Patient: sex M, age 79
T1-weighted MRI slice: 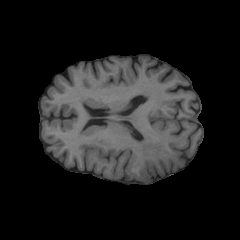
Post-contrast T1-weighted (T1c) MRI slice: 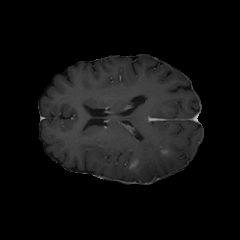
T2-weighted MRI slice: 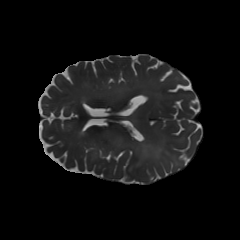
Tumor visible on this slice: yes
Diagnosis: Glioblastoma, IDH-wildtype
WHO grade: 4